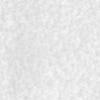
Label: no_change